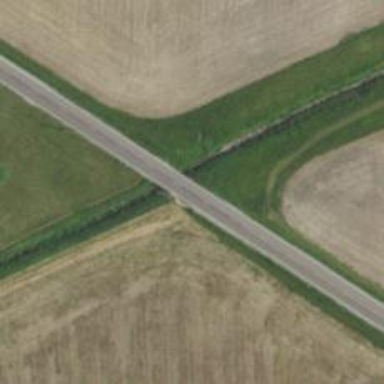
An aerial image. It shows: Primary highway crossing over bridge.